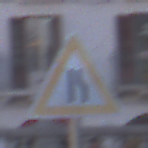
Verkehrszeichen: EinseitigVerengteFahrbahnRechts
Umgebung: Outdoor, Urban
Tageszeit: SunriseSunset
Wetter: PartlyCloudy
Licht: Natural
Jahreszeit: NotSpecified
Kontrast: LowContrast